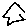
Label: hexagon